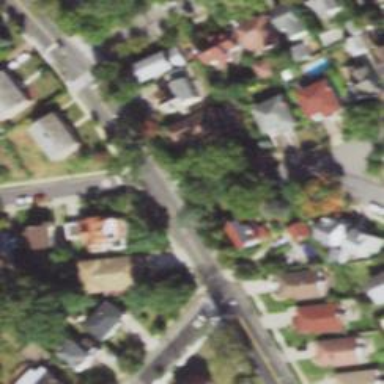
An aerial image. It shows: Residential road.